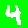
Digit: 4